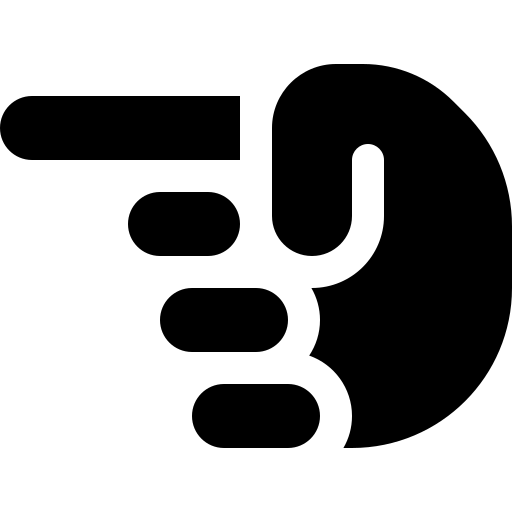
Tags: icon, FontAwesome, fa-icon, solid, hand, point, left